Question: the first line of font is rendered in Safari,
and the second line of font is rendered in other browsers.
I think it is a common issue with the bold font rendering in safari. but does any body have a solution to this issue. the font is too bold in safari browser which makes it not so pretty. I try to set the font-weight:normal, then all browser renders the same. but some fonts need to be bold. thanks for help.

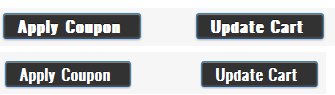
Answer: There is technically nothing you can do about this. <URL>
There are workarounds though
- - <URL>